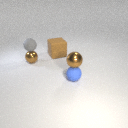
small brown metal sphere to the left of large brown rubber cube